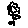
Label: flower